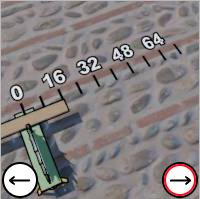
Task: length
Answer: 16
First scale value: 16.0